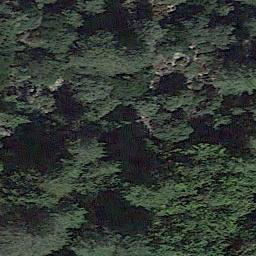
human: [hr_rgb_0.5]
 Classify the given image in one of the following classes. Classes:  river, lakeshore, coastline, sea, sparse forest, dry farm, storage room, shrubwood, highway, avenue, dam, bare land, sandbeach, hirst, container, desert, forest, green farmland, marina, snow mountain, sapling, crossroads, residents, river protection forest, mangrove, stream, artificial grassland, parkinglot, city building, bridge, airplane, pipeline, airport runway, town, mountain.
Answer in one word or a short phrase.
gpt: forest